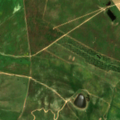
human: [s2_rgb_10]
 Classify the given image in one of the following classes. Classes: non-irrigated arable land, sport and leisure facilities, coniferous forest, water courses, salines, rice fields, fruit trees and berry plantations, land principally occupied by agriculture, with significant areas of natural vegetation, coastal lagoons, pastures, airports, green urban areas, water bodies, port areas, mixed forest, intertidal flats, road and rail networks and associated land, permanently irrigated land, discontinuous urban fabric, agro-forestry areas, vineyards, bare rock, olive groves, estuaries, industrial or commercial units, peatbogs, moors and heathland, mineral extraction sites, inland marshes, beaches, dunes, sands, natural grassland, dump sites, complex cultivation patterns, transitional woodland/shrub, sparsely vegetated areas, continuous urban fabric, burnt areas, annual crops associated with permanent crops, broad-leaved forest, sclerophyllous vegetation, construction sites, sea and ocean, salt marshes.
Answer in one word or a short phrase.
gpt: continuous urban fabric